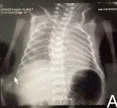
(A-E) The chest radiographs showed varying degrees of decreased transmittance and lung consolidation.
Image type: radiology (x_ray)